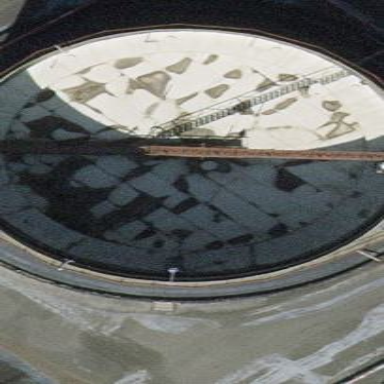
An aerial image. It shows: Industrial building with storage tank.